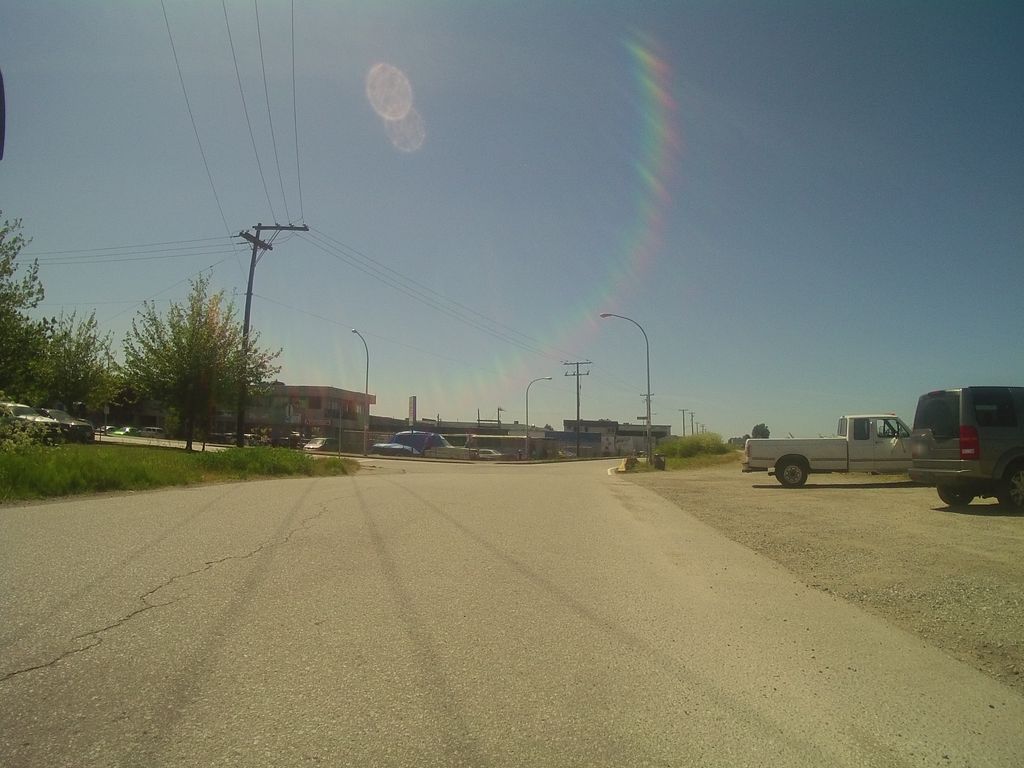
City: vancouver